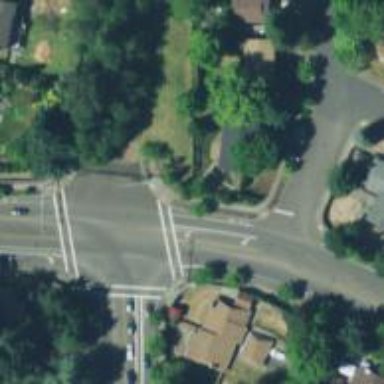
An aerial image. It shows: Crossing on the road.